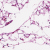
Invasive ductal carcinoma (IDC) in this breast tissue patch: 0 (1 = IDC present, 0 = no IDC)